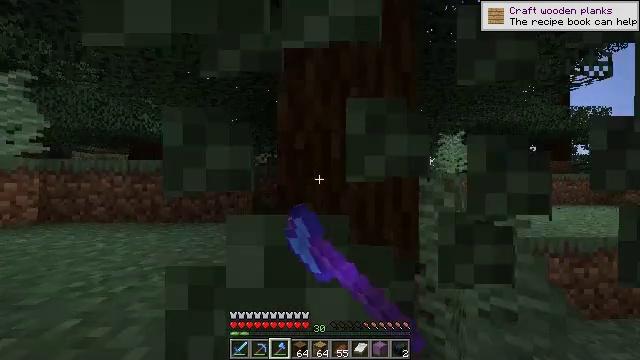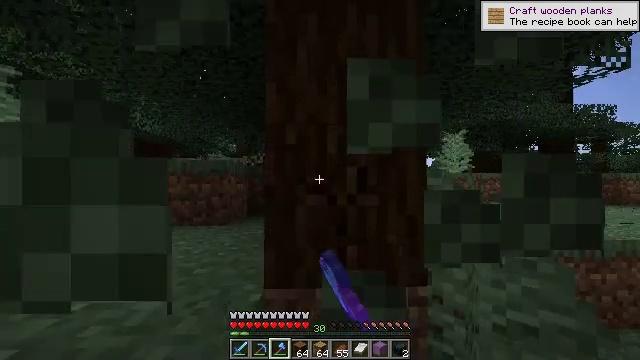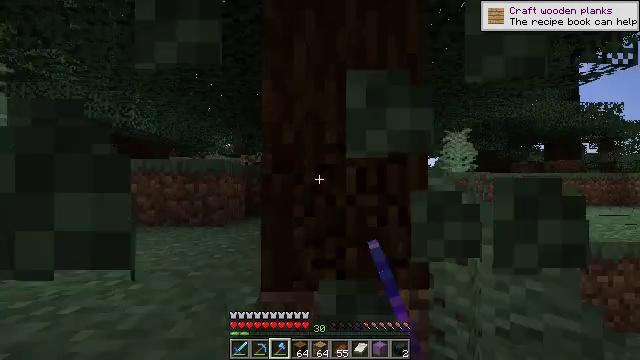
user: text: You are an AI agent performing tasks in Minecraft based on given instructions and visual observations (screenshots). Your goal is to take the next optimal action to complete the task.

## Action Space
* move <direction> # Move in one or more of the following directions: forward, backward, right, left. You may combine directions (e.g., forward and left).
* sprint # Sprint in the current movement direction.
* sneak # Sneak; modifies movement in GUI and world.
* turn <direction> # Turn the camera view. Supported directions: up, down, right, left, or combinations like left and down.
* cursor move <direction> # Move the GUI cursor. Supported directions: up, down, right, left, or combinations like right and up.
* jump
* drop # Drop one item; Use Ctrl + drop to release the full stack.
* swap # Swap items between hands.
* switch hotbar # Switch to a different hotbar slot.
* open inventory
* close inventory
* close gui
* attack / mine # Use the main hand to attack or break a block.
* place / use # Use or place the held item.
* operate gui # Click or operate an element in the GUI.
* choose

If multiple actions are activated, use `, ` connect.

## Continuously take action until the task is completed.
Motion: motion action
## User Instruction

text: Attack the large fern to gather it.
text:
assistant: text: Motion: move forward, attack / mine
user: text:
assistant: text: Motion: move forward, attack / mine
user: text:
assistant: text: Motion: attack / mine